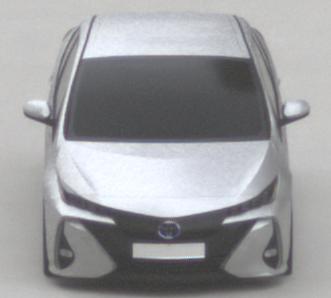
Make: Toyota
Model: Prius 1.8 Plug-In Hybrid
Detailed model: Prius (XW5) Plug-In
Model produced from: 2019/07
Model produced until: 2020/07
Doors: 5
Color: white
Road condition: dry road
Daytime: midday
Contrast: low contrast